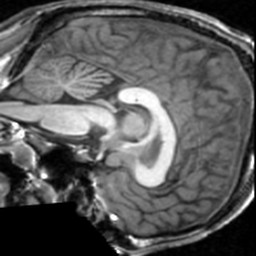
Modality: T1w
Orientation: sagittal
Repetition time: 0.008948 s
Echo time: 0.001784 s